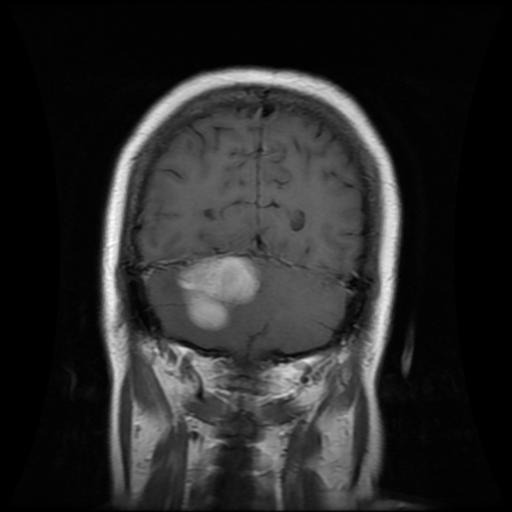
Label: meningioma